Interaction volume radius: 5 \u00c5
Interaction volume height: 25 \u00c5
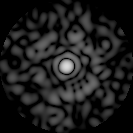
Disorder parameter: 0.8684